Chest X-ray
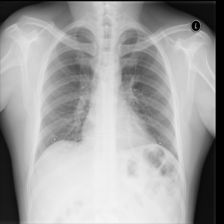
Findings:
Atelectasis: negative
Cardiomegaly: negative
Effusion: negative
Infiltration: negative
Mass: negative
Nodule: negative
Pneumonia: negative
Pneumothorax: negative
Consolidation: negative
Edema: negative
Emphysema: negative
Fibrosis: negative
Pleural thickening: negative
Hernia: negative